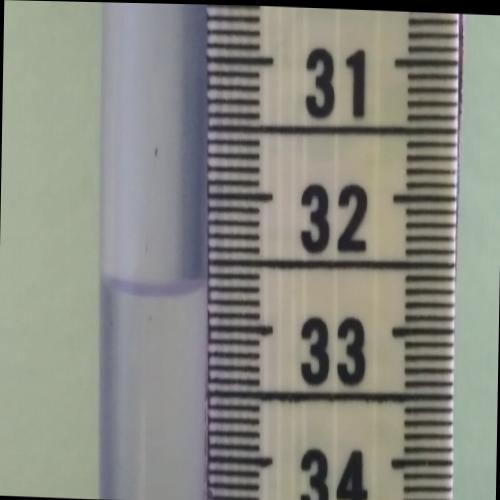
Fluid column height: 32.7 cm